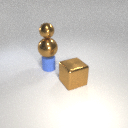
small blue rubber cylinder below small brown metal sphere